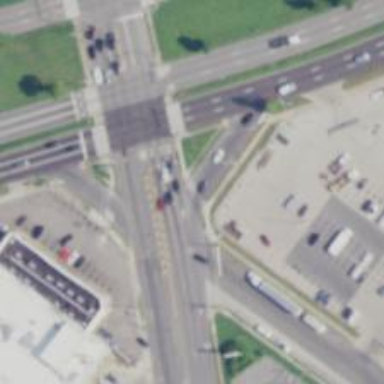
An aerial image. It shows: Marked crossing on footway.